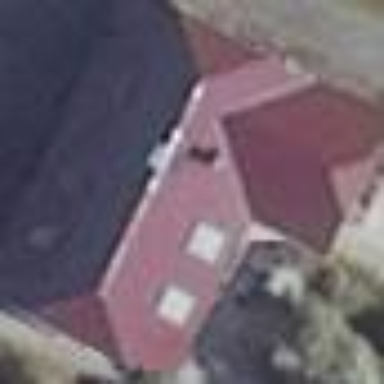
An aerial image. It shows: Simple and straightforward house.